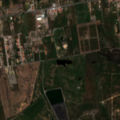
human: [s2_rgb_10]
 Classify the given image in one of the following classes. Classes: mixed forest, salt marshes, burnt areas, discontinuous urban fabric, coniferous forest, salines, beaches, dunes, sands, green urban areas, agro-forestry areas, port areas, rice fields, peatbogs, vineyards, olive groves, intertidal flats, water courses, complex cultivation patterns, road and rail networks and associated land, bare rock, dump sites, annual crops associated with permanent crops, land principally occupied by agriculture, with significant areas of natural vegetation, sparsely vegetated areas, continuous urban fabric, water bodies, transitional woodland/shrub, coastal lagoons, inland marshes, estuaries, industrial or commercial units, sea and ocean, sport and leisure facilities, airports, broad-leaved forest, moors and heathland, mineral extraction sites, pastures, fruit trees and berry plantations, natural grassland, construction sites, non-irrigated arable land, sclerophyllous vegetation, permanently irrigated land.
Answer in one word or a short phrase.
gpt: continuous urban fabric